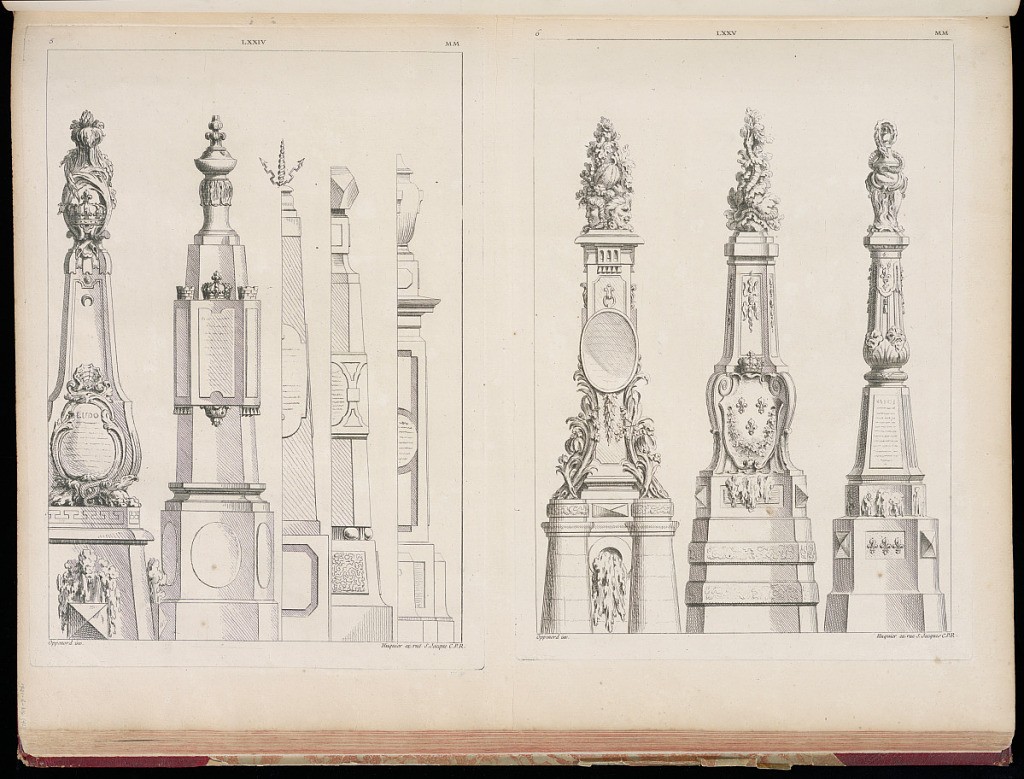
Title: Designs for Obelisks
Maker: Gilles-Marie Oppenord, French, 1672–1742
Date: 1749-1761
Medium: Etching and engraving on laid paper
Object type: Bound print
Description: Page with two plates printed next to one another. Each plate features designs for obelisks with variations on their bases and shaft shape and decoration. The left plate features five obelisks, two completed forms on the left, and three partially rendered forms on the right. They are topped with, from left to right: a crown, a vessel, lightning bolts, a faceted orb, and a vase. The three obelisks on the right plate are topped with, from left to right: mascarons with a pyramid of leaves, grapes, and fruits; a tower of leaves with a snake twisting upward; and a lidded vase with a snake wrapped around the lid. Both plates are signed and numbered.